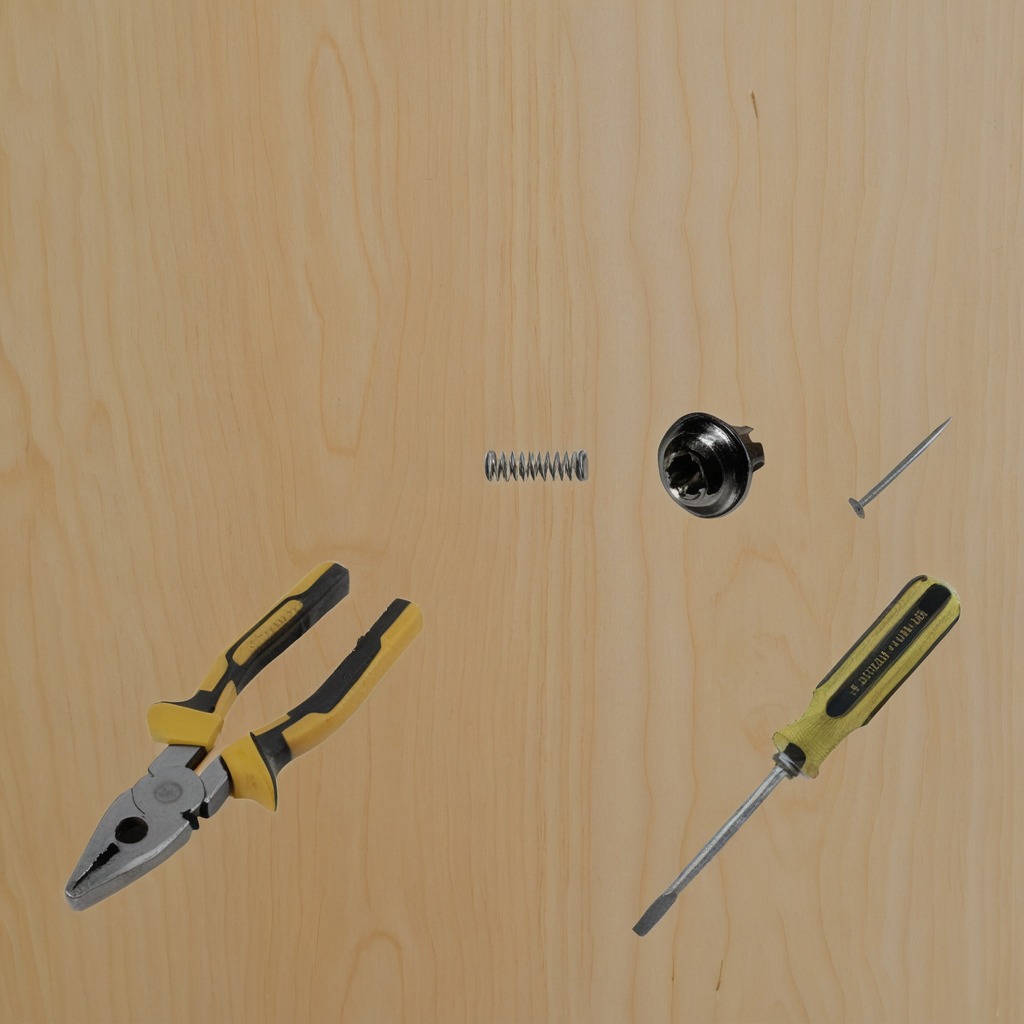
A metal machine screw, an iron nail, pliers, a coiled metal spring, and a screwdriver are lying on the plywood surface in a paint workshop lit by afternoon window light.